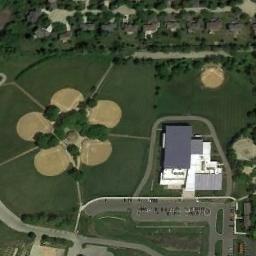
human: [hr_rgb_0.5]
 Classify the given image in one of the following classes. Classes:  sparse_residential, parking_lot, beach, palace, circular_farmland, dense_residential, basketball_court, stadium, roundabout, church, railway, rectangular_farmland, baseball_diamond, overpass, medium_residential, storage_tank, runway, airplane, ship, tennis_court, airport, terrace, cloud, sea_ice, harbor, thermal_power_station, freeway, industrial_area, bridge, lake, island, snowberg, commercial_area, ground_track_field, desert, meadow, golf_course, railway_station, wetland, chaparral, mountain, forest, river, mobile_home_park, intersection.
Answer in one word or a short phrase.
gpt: baseball_diamond